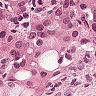
Metastatic tissue present: yes